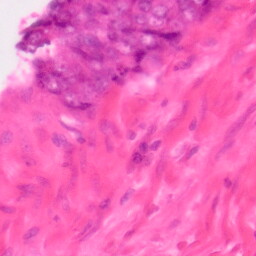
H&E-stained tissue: Colon